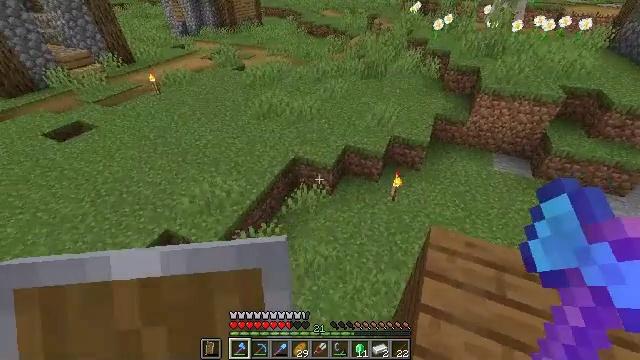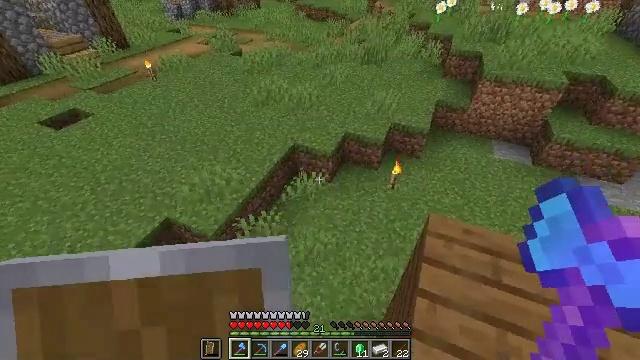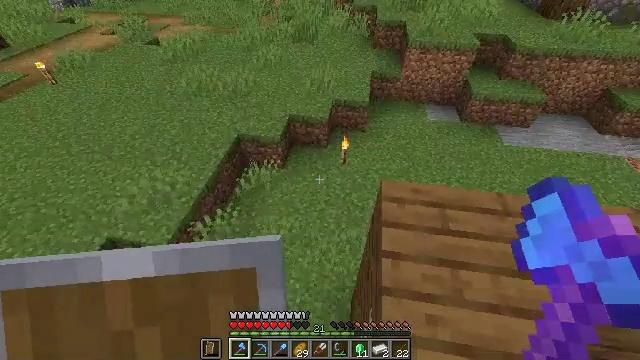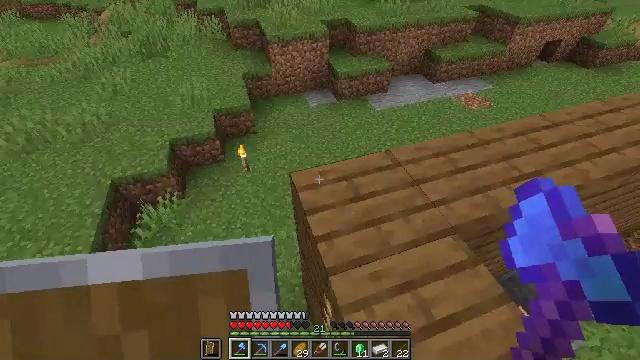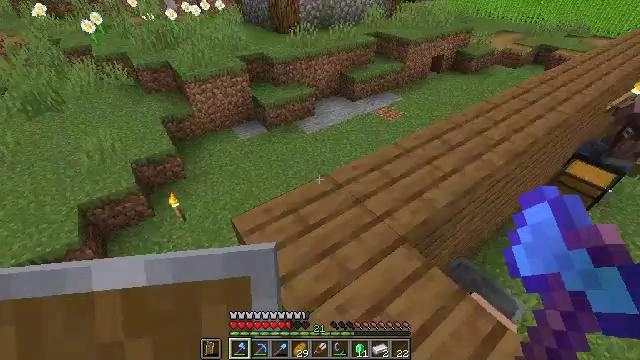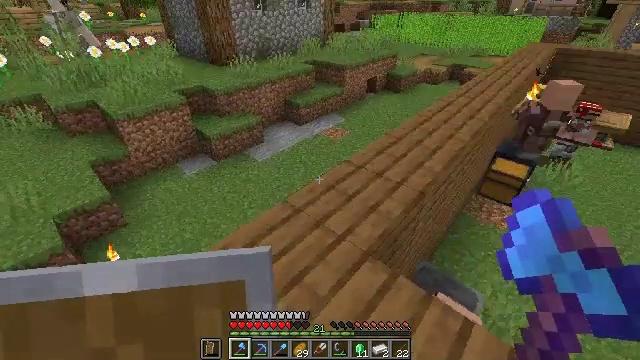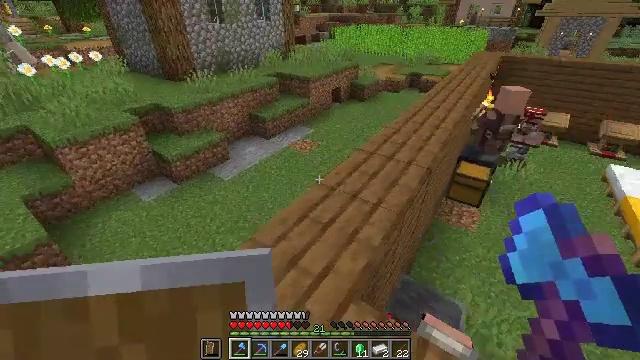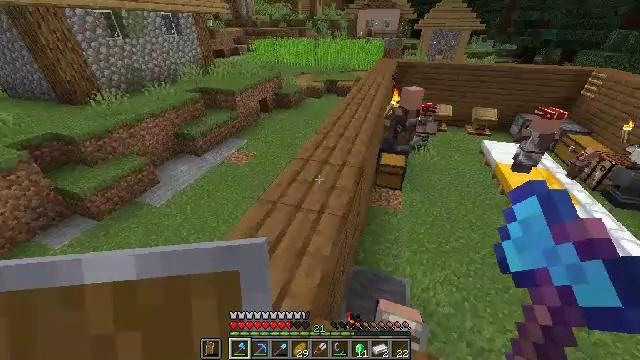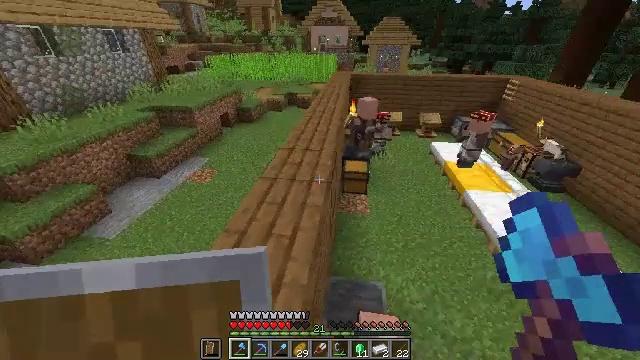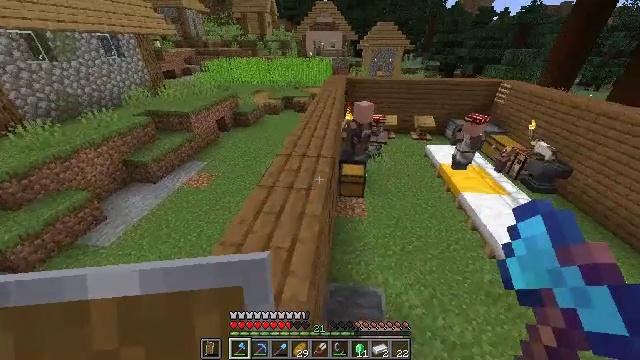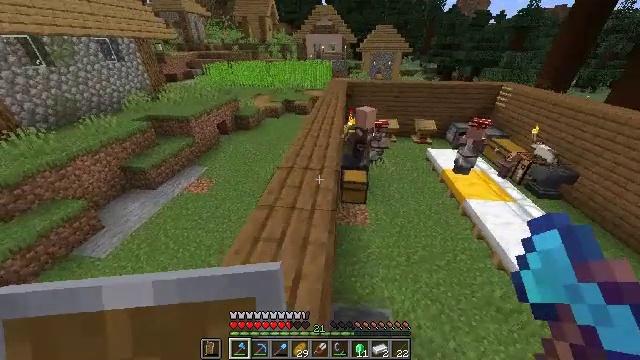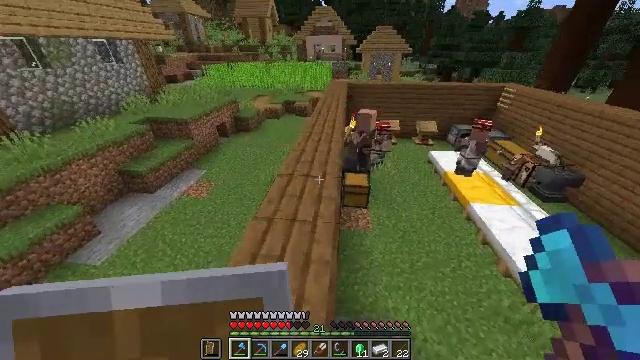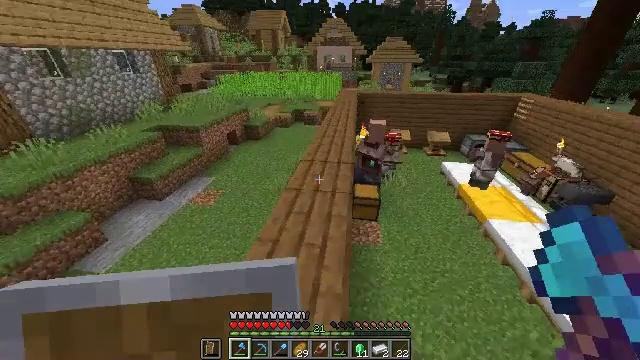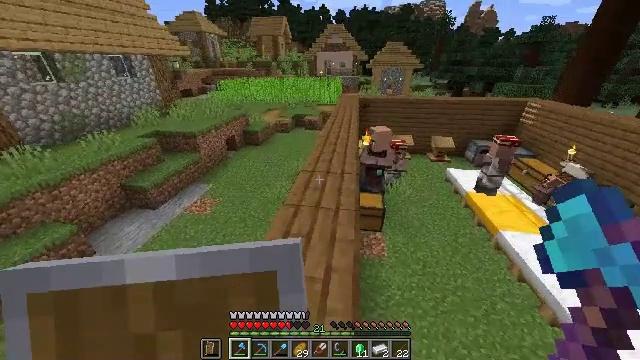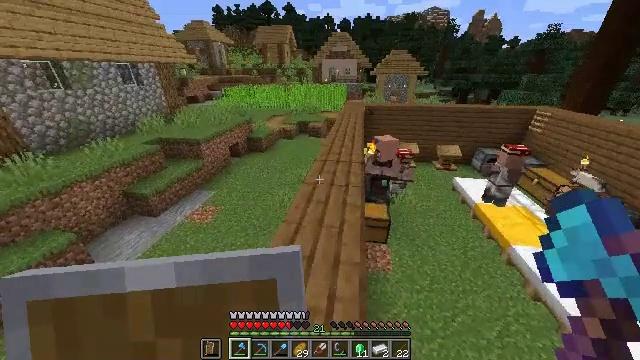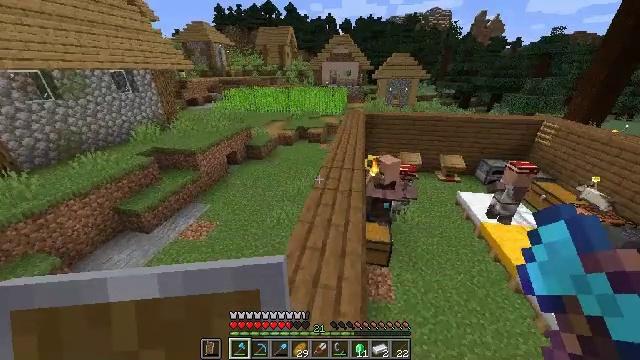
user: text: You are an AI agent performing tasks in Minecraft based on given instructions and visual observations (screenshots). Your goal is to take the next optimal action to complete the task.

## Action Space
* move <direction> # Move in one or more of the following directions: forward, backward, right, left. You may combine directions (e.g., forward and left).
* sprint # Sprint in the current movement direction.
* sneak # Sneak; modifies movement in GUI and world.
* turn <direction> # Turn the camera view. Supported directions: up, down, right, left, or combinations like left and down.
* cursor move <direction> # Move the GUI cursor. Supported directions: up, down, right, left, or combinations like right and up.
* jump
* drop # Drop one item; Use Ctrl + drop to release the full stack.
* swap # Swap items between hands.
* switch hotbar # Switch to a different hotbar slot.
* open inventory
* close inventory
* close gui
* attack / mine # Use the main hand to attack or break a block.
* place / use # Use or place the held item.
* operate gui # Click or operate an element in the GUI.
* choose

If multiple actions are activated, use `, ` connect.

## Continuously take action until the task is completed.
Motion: motion action
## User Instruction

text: Remove a shield from the inventory.
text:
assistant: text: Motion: turn down
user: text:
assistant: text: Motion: turn right and down
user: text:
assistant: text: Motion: turn right
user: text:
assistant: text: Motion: move forward, turn right and up
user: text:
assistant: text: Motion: move forward, turn right and up
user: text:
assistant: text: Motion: move forward, sprint, turn right and up
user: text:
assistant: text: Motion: move forward, sprint, turn right
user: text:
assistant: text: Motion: move forward, sprint, turn right and up
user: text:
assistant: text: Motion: move forward, sprint, turn right
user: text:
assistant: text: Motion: move forward, sprint
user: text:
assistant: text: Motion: move forward, sprint
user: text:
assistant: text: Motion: move forward, sprint, turn left and up
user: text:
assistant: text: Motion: move forward, sprint
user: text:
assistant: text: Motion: move forward, sprint, turn left and up
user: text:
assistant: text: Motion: move forward, sprint, jump
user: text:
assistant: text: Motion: move forward, sprint, jump
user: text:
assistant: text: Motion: move forward, sprint, turn right, jump
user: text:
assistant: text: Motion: move forward, sprint, turn right, jump
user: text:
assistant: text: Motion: move forward, sprint, turn right, jump
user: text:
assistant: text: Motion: move forward, sprint, jump
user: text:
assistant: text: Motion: move forward, sprint, jump
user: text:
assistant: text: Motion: move forward, sprint, jump
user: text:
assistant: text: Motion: move forward, sprint, jump
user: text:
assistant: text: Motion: move forward, sprint, jump
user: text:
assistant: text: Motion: move forward, sprint, jump
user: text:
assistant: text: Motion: move forward, sprint, jump
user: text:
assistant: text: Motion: move forward, sprint, jump
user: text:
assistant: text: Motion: move forward, sprint, jump
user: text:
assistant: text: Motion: move forward, sprint, jump
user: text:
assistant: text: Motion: move forward, sprint, jump